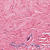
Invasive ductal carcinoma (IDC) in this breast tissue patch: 0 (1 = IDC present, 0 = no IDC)